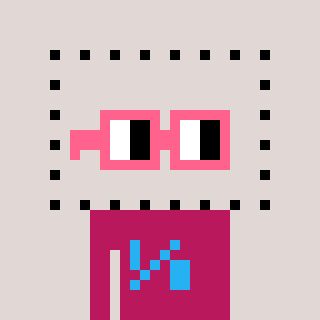
a pixel art character with square pink glasses, a void-shaped head and a darkpink-colored body on a warm background